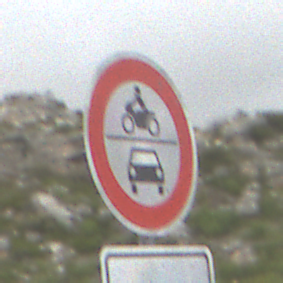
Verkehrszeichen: VerbotKraftfahrzeuge
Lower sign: ZeitangabenMitBeschraenkungAufWochentage1
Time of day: Midday
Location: Outdoor (Nature)
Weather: Overcast
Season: NotSpecified
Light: Natural